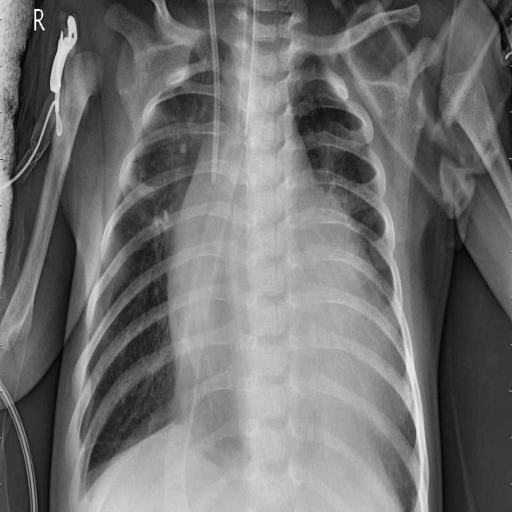
Finding: PNEUMONIA